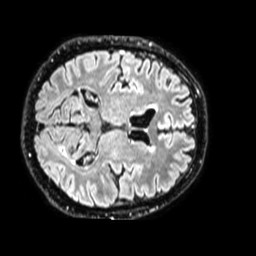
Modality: FLAIR
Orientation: axial
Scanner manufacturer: philips
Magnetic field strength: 1.5 T
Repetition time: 4.8 s
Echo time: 0.3394 s